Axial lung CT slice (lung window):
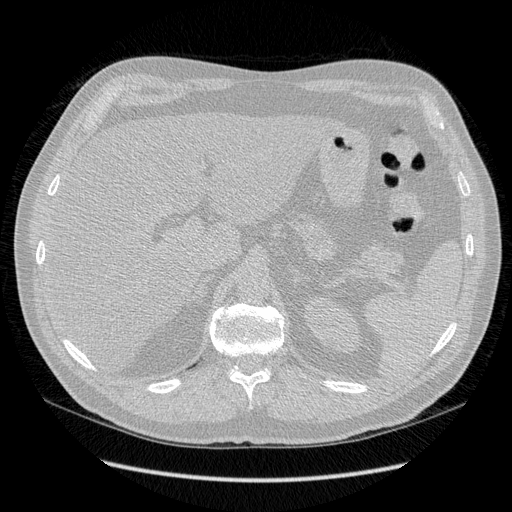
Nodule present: no